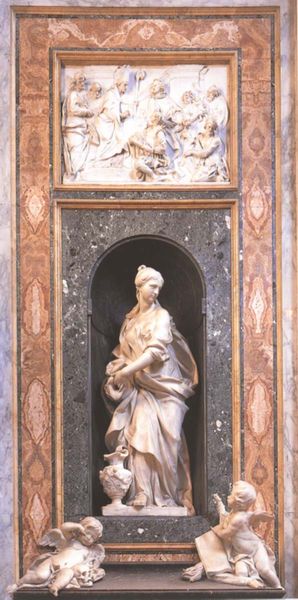
Titel: Allegorie der Temperantia
Künstler: Filippo della Valle
Standort: Rom, S. Giovanni in Laterano (EU - I - Latium)
Schlagwörter: flügel, weiß, braun, frau, marmor, schwarz, rot, bibel, kleidung, kirche, figur, haare, engel, kanne, skulptur, statue, vase, relief, tafel, nische, buch, altar, statuen, putten, putti, wase